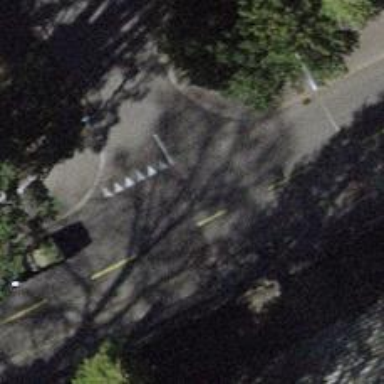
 there is cycle lane on the left side going in the opposite direction."